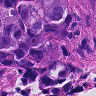
Metastatic tissue present: yes